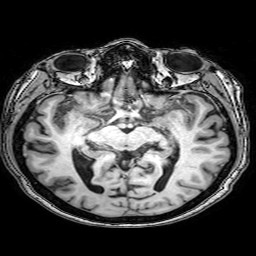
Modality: T1w
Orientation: coronal
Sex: female
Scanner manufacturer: philips
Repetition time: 0.008082 s
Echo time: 0.00369 s